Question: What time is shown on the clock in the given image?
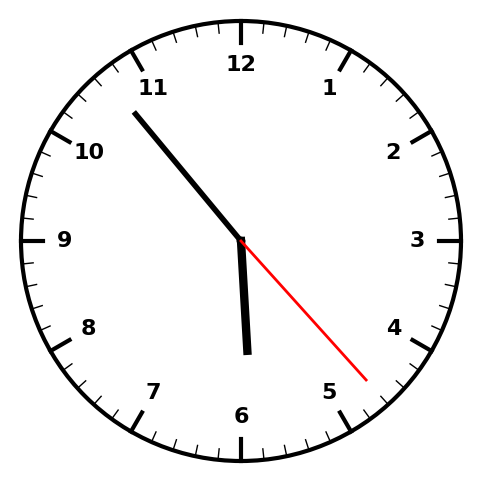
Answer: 05:53:23